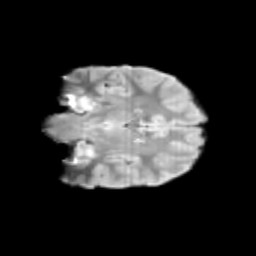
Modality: T2w
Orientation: coronal
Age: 10
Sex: male
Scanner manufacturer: siemens
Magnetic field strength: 3 T
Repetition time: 3.8 s
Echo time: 0.07 s